Field crop: maize
Growth stage: 2
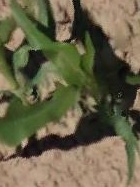
Species: maize